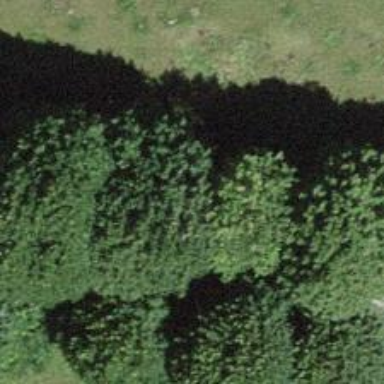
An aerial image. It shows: Row of broadleaved trees.